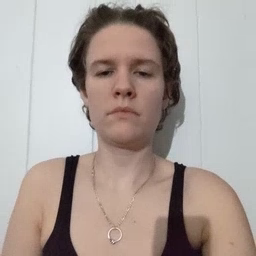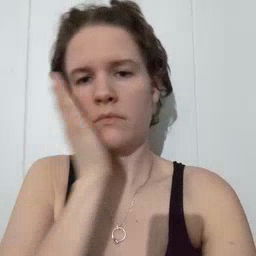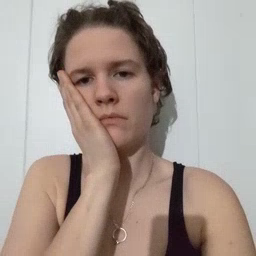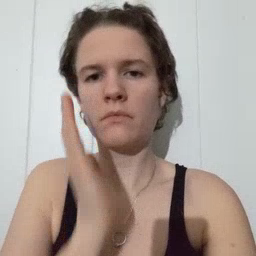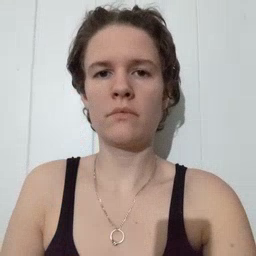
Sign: bed